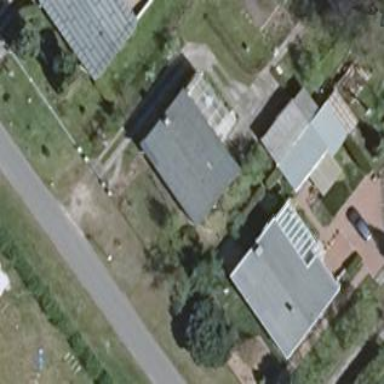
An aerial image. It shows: Grey house with flat roof.